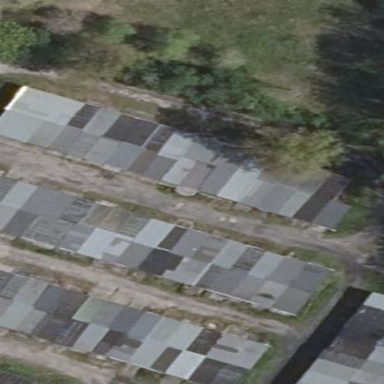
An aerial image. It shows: Flat roofed garages.